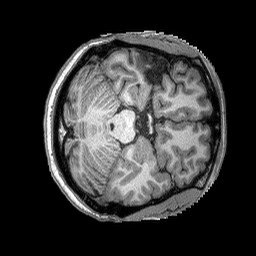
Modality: T1w
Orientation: axial
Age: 36
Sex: female
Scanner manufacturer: siemens
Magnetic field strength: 3 T
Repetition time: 2.53 s
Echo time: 0.00144 s